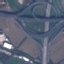
Land use / land cover class: Highway